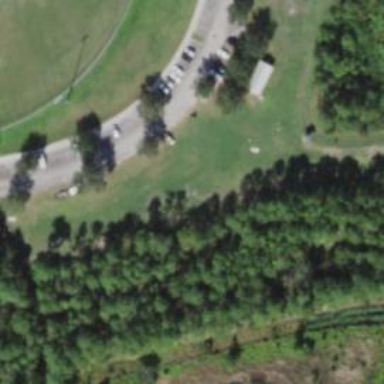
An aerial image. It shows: Disc golf basket.